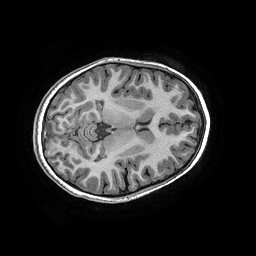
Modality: T1w
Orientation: axial
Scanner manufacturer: ge
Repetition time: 0.008096 s
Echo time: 0.00318 s